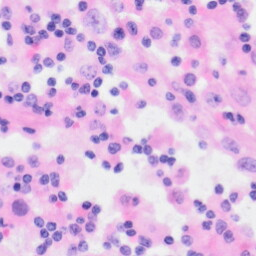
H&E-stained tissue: Kidney